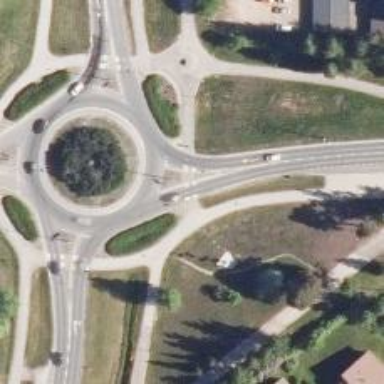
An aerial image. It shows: Uncontrolled zebra crossing on the road.